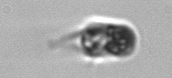
Label: Mesodinium